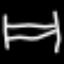
Label: bed